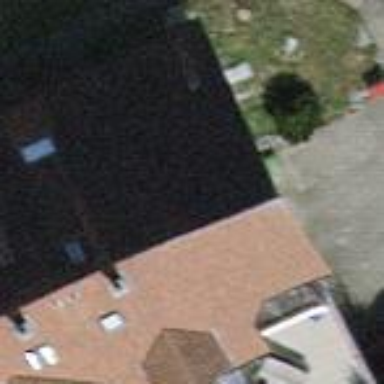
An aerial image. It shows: Terrace building.